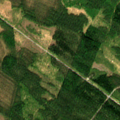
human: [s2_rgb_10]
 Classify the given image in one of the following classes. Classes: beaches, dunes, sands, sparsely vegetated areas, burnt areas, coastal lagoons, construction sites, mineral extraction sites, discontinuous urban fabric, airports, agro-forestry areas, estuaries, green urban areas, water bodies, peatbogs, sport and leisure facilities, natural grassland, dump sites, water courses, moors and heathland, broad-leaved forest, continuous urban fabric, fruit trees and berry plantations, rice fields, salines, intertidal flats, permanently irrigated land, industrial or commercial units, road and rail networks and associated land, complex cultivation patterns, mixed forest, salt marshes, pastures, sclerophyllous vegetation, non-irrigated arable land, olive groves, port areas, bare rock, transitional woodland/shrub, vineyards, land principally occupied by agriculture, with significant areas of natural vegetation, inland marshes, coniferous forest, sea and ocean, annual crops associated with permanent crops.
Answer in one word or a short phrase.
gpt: coniferous forest, mixed forest, transitional woodland/shrub